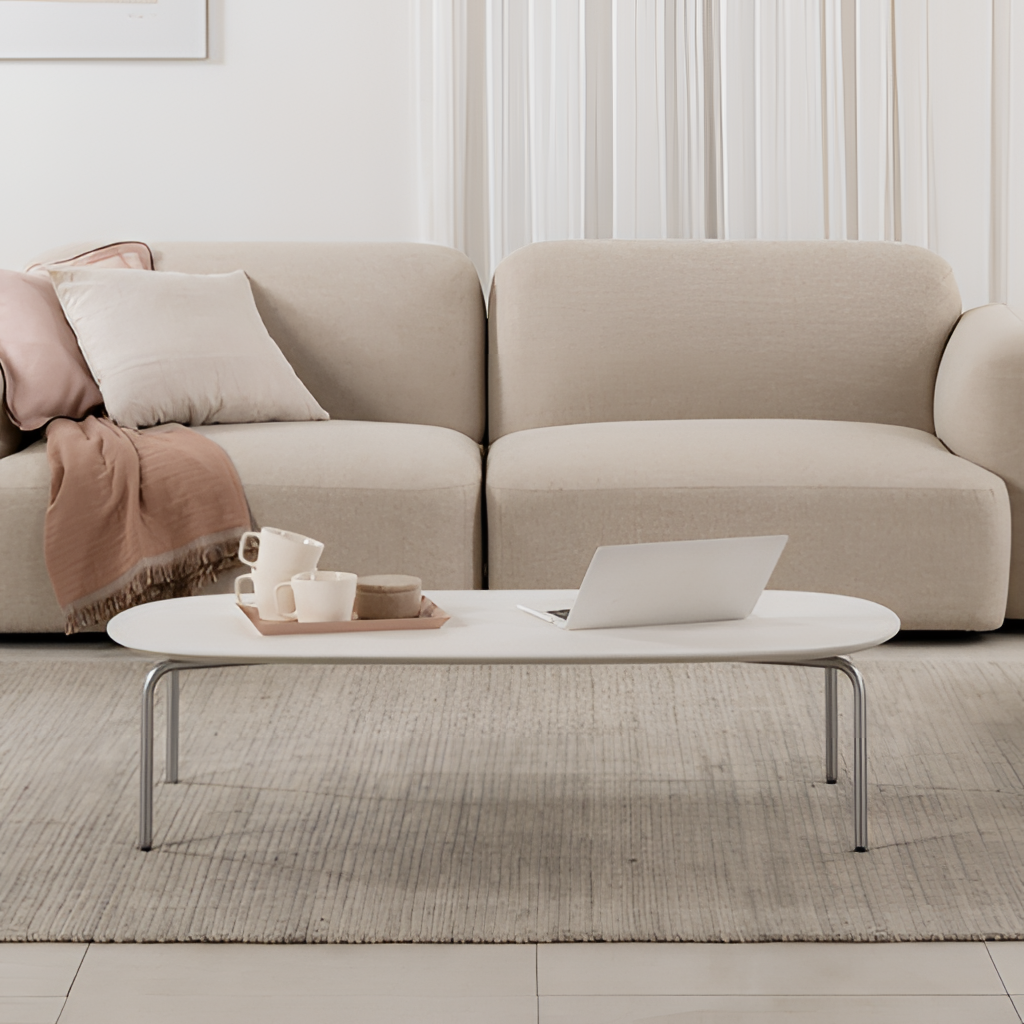
fabric sofa, living room, contemporary, tile flooring, with large square pattern, gray curtain wallpaper, with vertical striped pattern